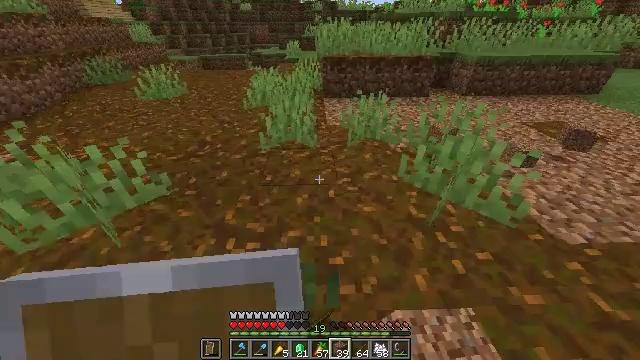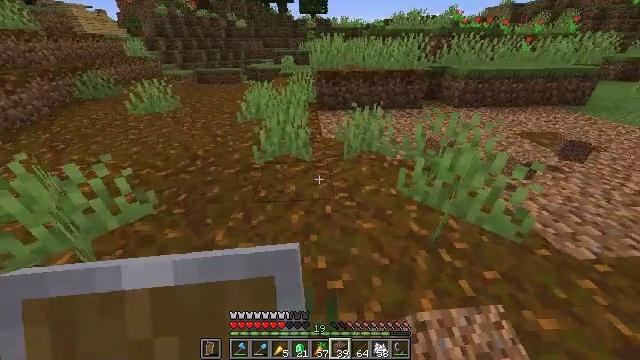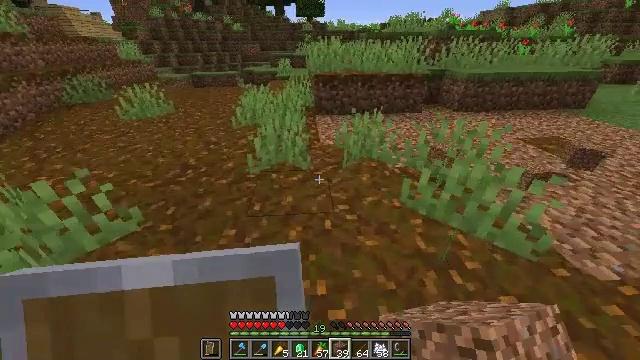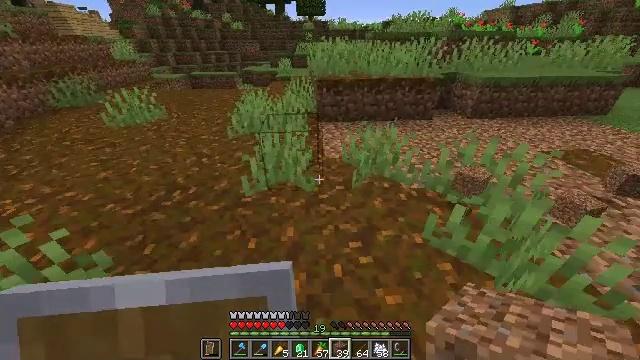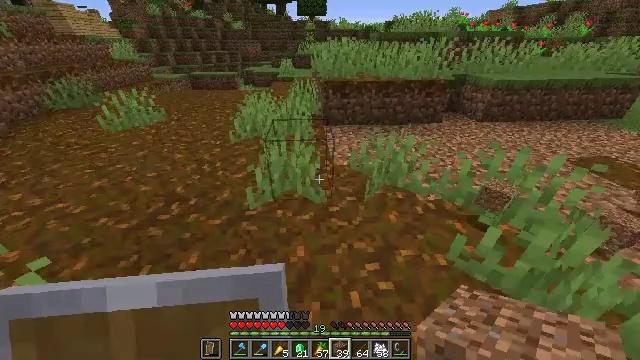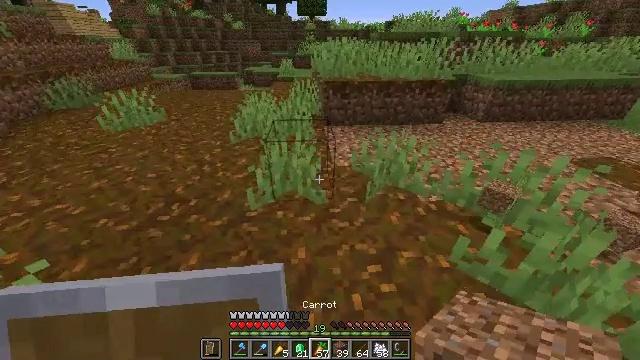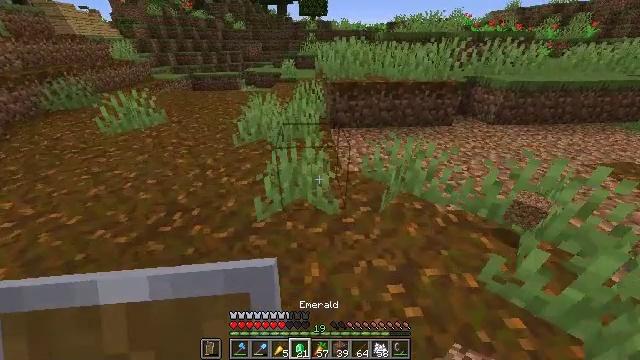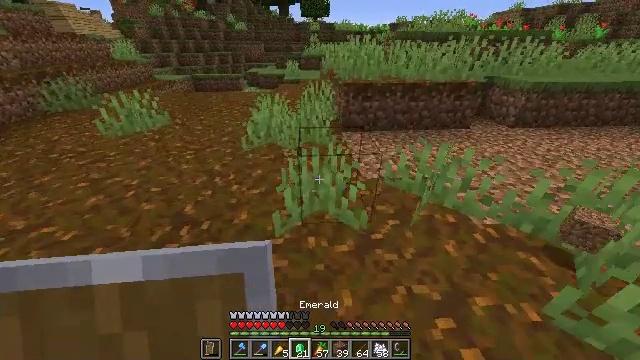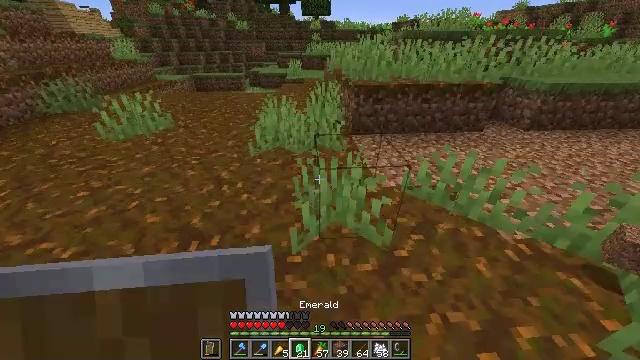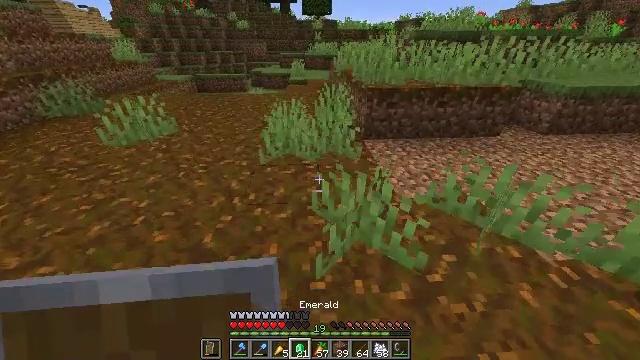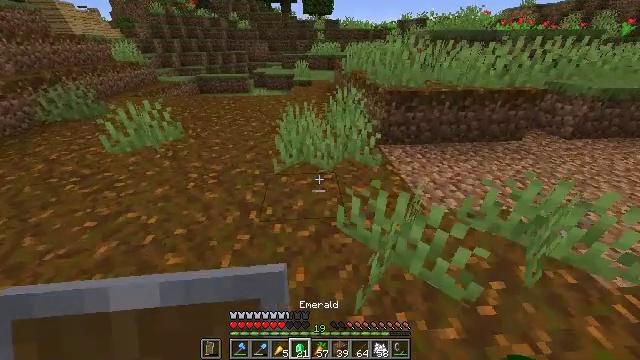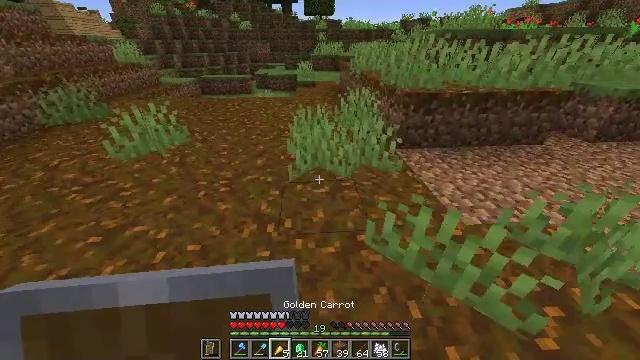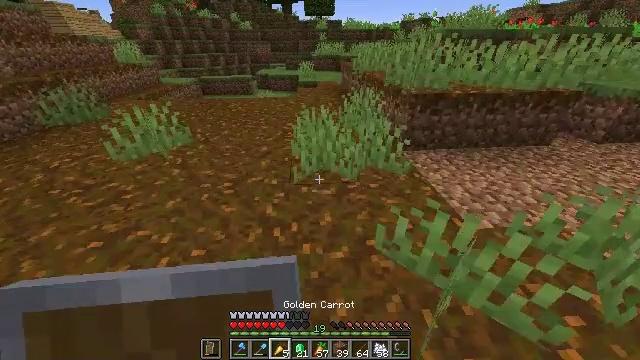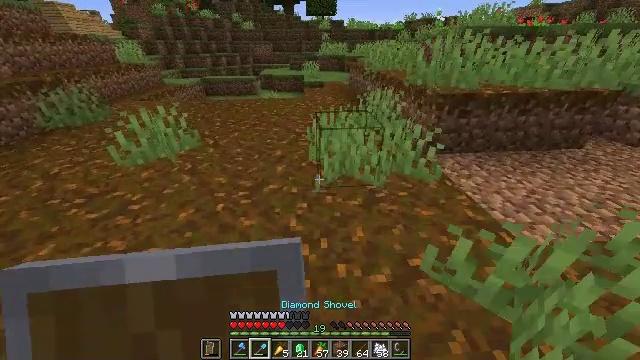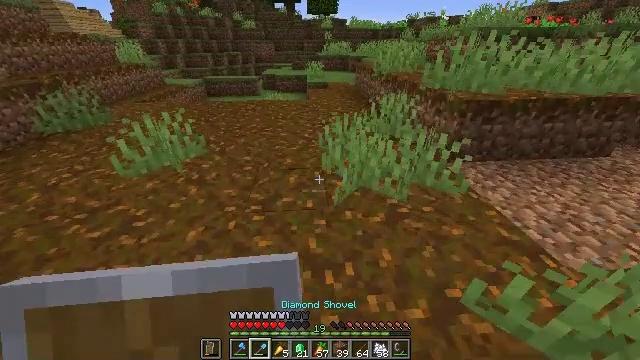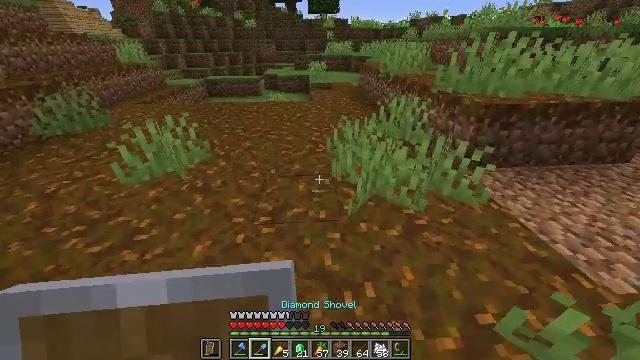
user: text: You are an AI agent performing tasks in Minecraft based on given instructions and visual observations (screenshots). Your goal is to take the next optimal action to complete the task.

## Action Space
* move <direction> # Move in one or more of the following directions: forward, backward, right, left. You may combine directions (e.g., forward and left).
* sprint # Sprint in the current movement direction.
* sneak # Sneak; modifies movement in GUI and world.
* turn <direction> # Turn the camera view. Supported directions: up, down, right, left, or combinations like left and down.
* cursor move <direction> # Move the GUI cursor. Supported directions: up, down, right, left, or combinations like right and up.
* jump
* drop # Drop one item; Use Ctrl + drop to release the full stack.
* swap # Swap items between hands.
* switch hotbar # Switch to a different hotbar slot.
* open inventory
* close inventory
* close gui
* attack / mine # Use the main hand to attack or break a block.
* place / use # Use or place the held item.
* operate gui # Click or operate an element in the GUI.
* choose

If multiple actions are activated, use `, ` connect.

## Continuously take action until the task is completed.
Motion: motion action
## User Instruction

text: Break the podzol in a taiga biome.
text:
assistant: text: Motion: move forward, sprint, turn right and up
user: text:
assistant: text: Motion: move forward, sprint
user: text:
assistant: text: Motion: move forward and move left, sprint
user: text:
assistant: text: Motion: move forward and move left, sprint
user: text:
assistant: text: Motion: move forward and move left, sprint
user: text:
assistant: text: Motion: move forward and move left, sprint
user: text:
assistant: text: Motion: move forward and move left, sprint
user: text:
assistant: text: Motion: move forward and move left, sprint
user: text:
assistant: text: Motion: move forward and move left, sprint
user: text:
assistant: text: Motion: move forward and move left, sprint
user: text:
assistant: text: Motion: move forward and move left, sprint
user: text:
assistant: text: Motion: move forward and move left, sprint
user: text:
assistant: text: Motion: move forward and move left, sprint
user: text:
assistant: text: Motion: move forward and move left, sprint
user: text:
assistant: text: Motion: move forward and move left, sprint
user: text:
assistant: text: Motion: move forward and move left, sprint
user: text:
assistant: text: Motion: move forward and move left, sprint, turn right and down
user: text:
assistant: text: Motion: move forward and move left, sprint, turn right
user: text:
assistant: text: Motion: move forward and move left, sprint, turn right
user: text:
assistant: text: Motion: move forward and move left, turn right and up
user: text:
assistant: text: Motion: turn right and up
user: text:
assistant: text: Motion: turn right and up
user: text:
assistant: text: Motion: move forward and move left
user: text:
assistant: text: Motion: move forward and move left
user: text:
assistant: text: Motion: move forward and move left
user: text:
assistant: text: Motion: move forward and move left, turn right and up
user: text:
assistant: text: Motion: move forward and move left, turn right and up
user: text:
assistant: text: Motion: move forward and move left, turn right and up
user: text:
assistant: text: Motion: move forward and move left, turn right and up
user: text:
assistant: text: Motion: move forward and move left, turn right